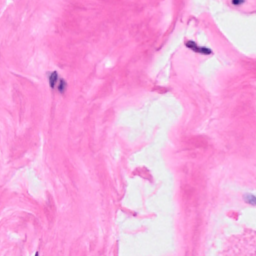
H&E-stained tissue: Breast